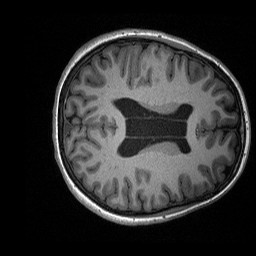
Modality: T1w
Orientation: axial
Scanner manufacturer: siemens
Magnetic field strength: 3 T
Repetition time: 2.3 s
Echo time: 0.00226 s